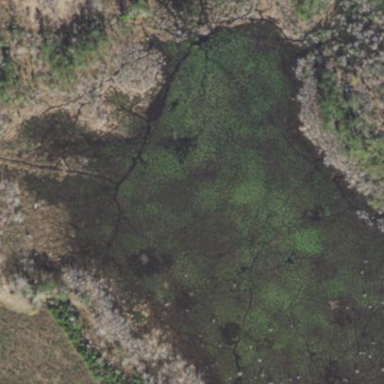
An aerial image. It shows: Marsh wetland.